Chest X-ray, PA view. Patient: 49 years old, sex M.
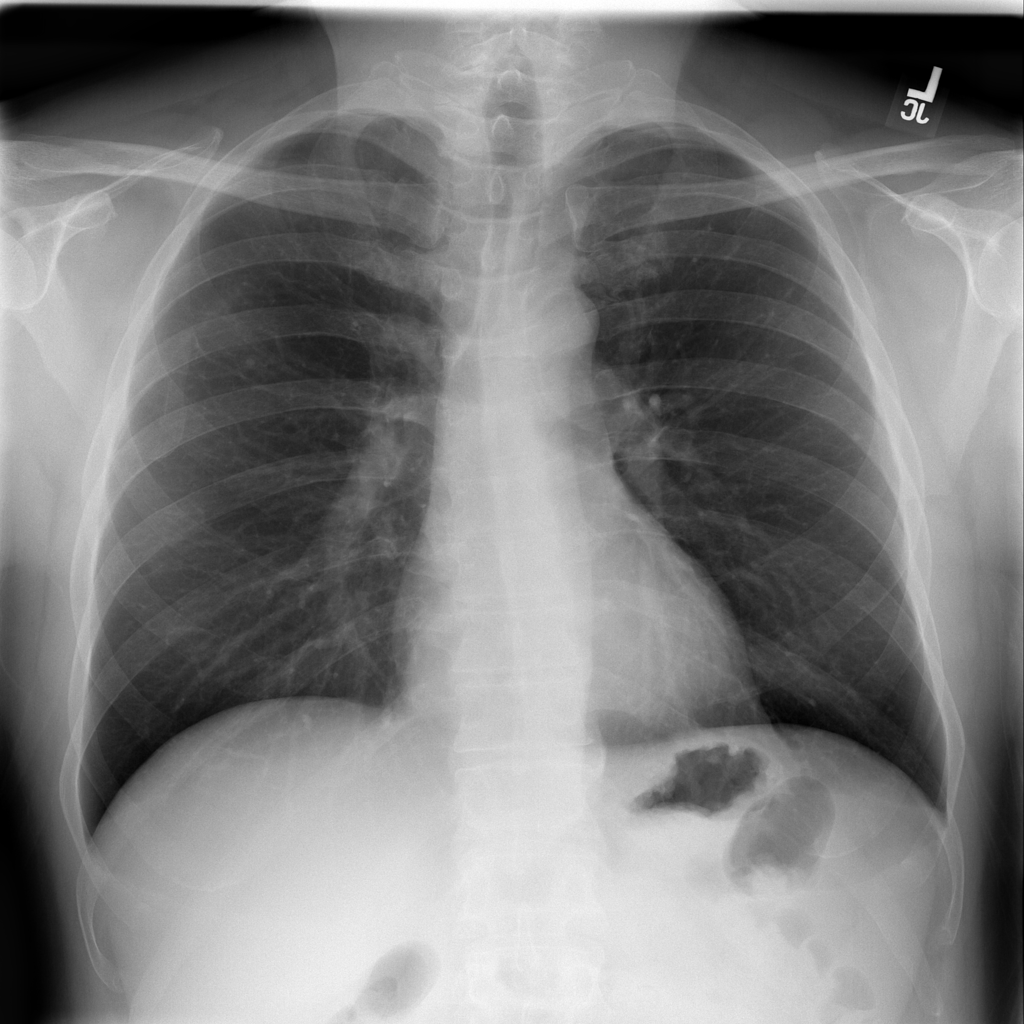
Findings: Nodule